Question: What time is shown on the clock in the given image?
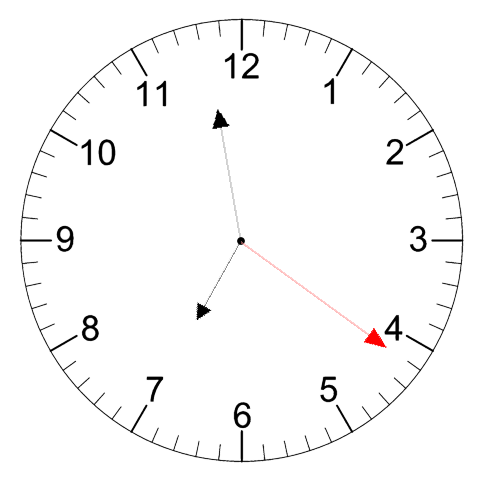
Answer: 06:58:21